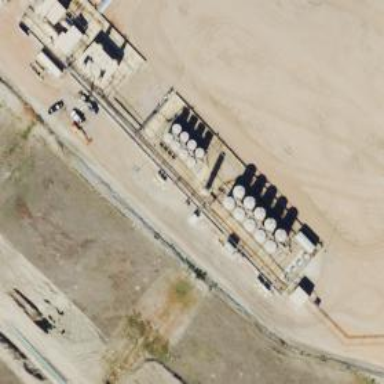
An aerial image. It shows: Storage tank with man-made structure.